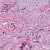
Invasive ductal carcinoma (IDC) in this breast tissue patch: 1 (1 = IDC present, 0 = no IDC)